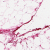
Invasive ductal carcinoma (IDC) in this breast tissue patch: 0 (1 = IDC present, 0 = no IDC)